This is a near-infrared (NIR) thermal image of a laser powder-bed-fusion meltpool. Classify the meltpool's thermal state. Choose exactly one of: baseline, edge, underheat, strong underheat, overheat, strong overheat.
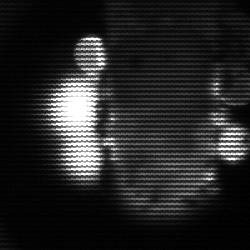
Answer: strong underheat